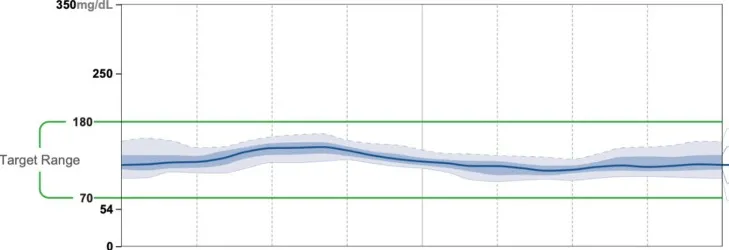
AGP 11/5-11/18.
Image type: chart (chart)